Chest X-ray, PA view. Patient: 59 years old, sex M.
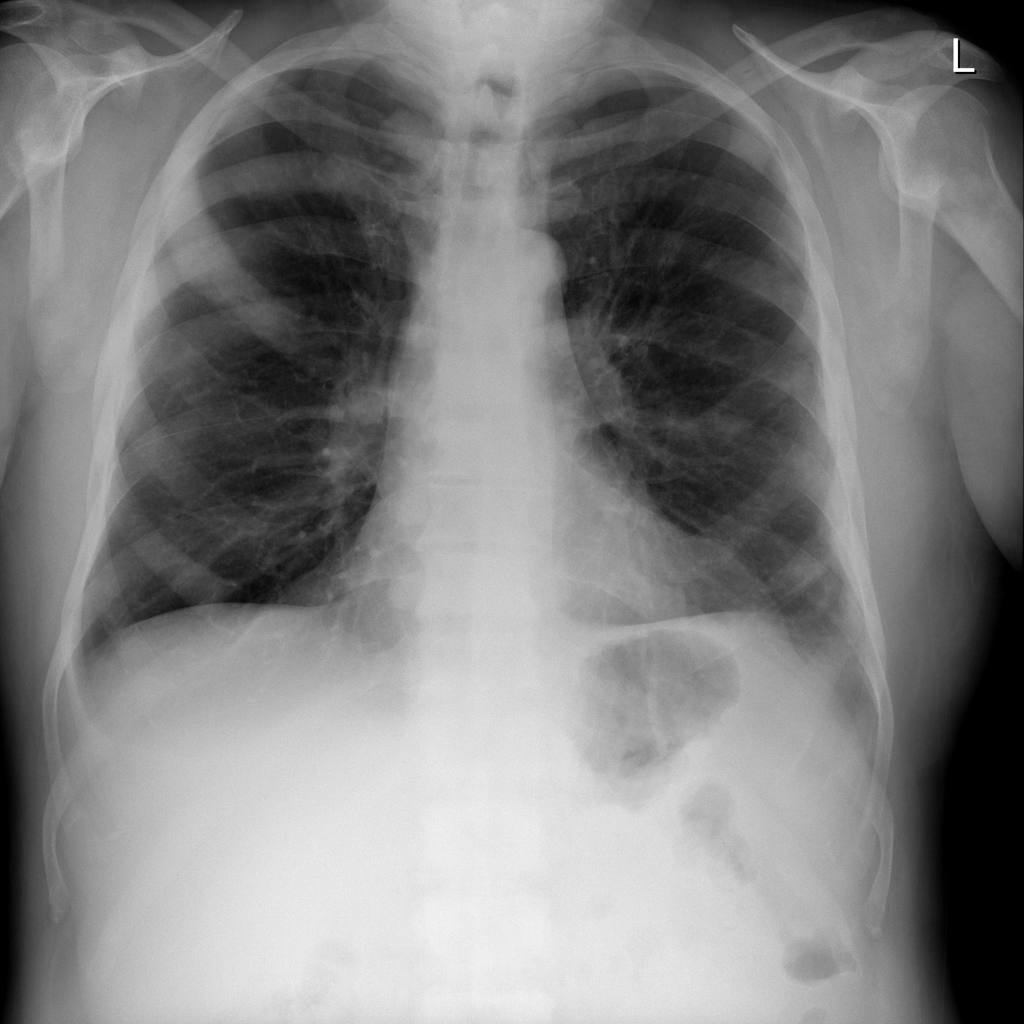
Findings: Effusion